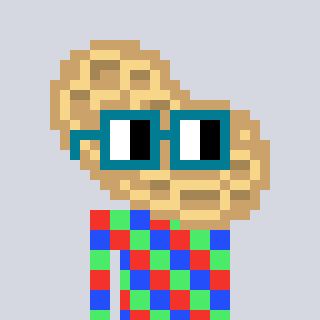
a pixel art character with square dark green glasses, a peanut-shaped head and a redpinkish-colored body on a cool background